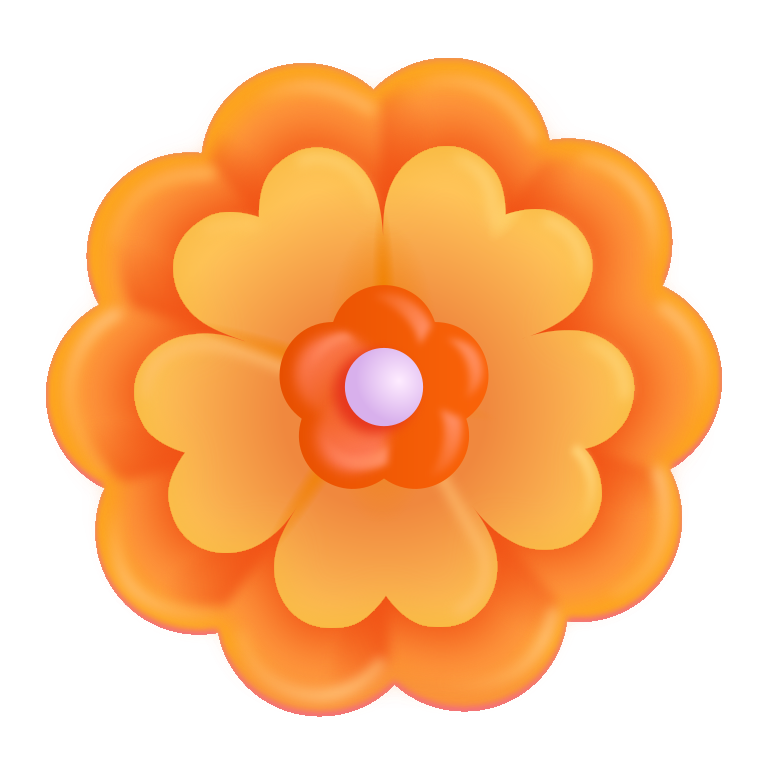
rosette color